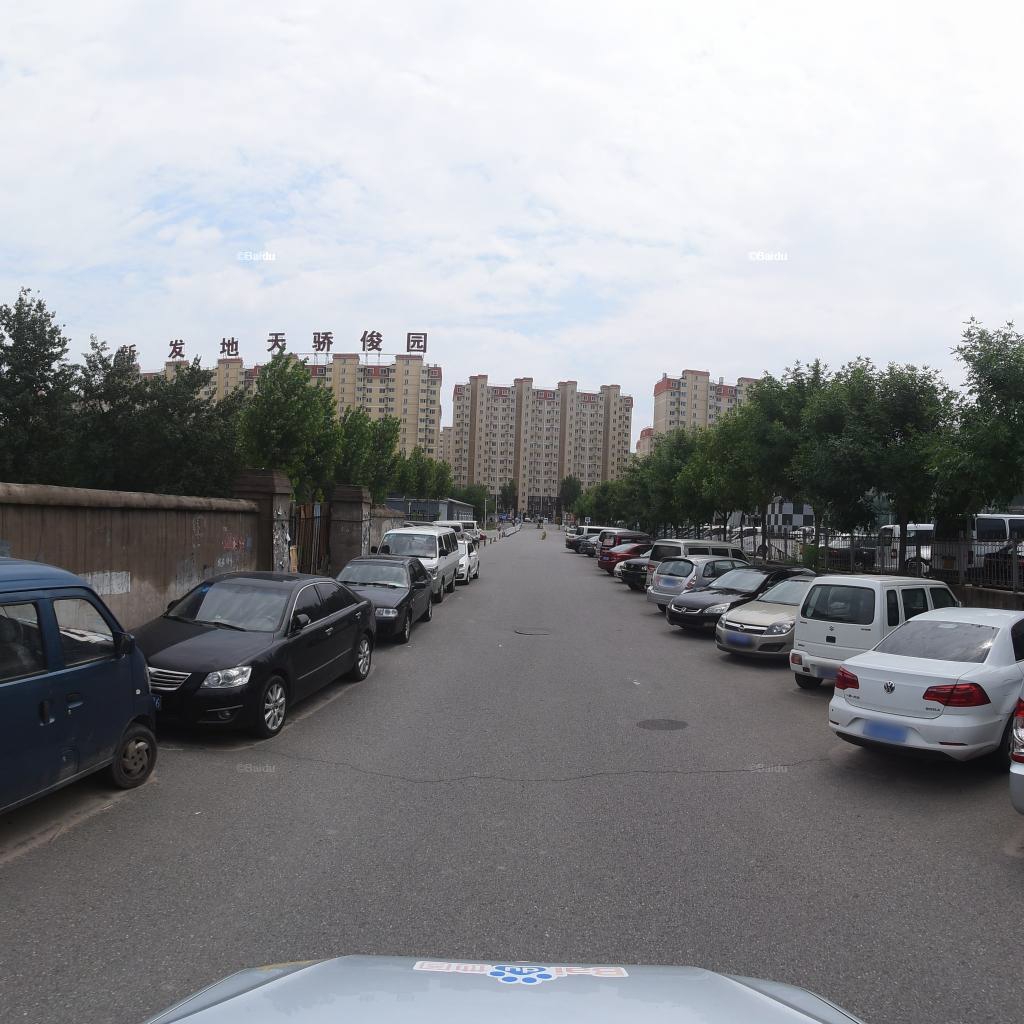
Region: Fengtai
Road damage annotations: pothole, transverse crack, manhole cover